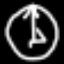
Label: clock